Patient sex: F
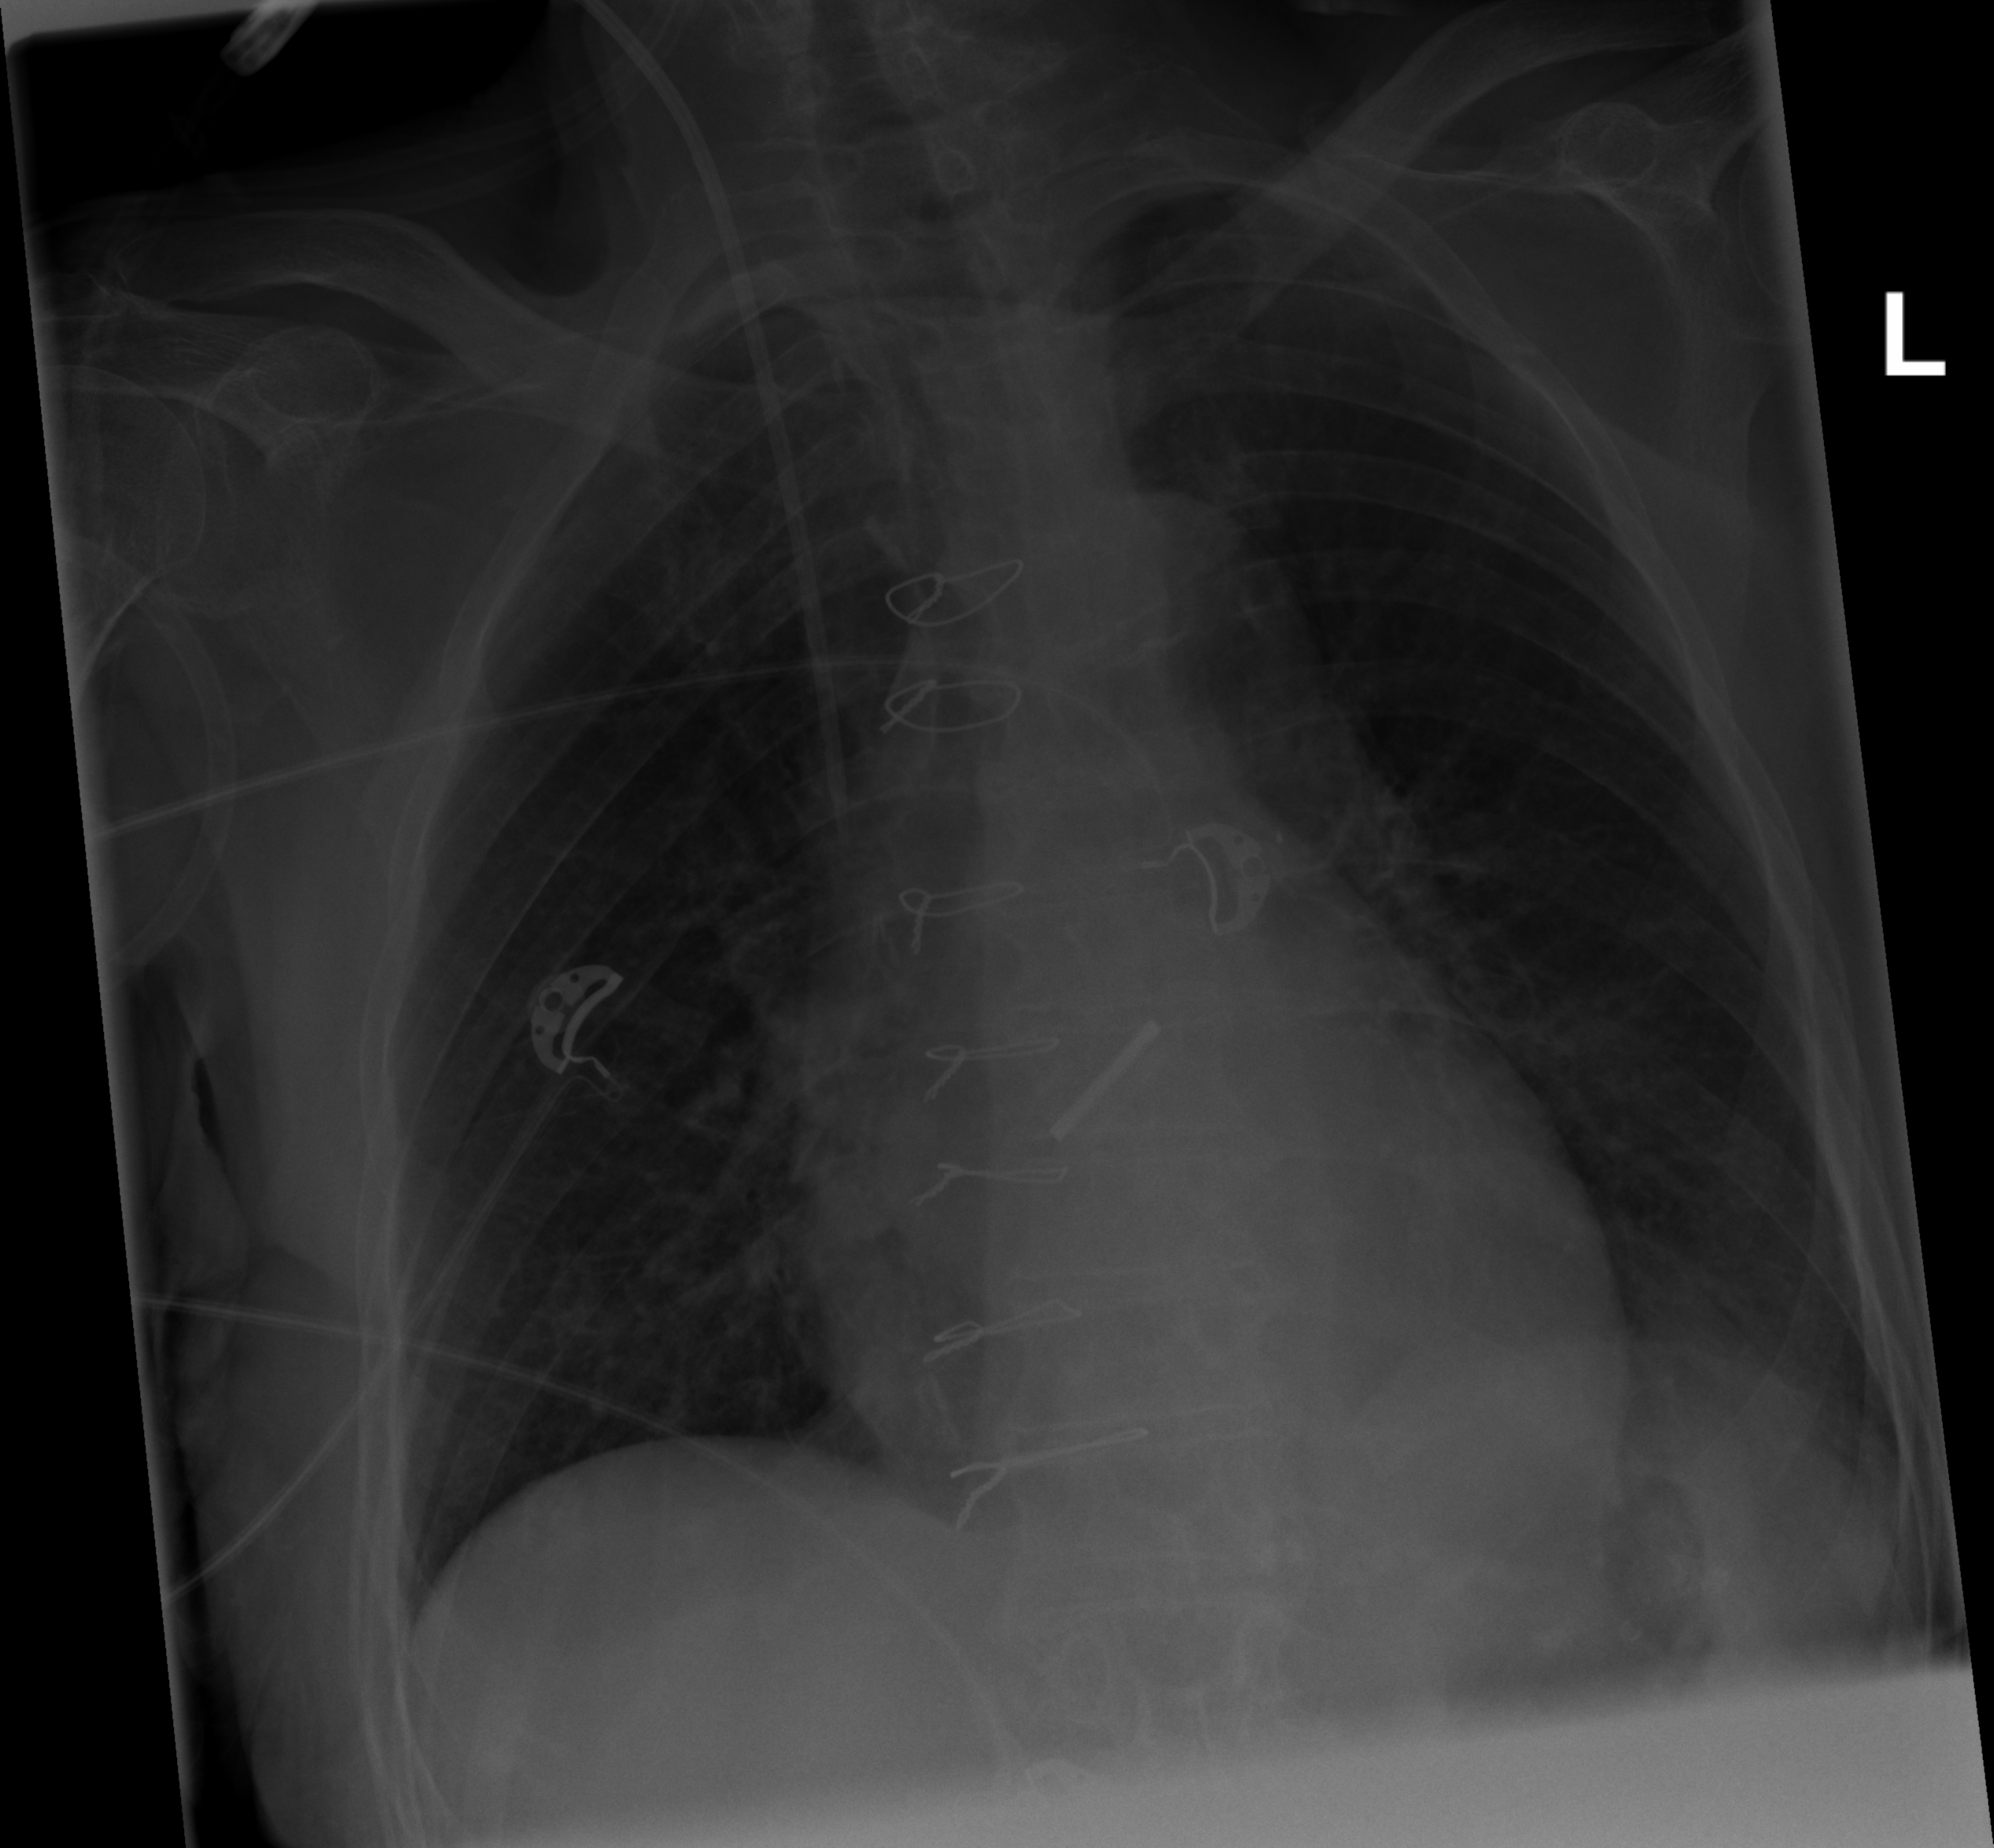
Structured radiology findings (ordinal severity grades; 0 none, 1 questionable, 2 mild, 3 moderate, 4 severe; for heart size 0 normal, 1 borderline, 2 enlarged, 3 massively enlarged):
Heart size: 1
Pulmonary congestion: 0
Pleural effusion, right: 0
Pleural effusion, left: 0
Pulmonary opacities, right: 0
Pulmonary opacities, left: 0
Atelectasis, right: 2
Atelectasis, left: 2